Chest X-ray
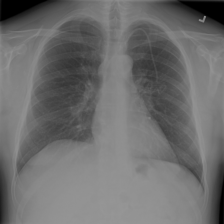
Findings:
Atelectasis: negative
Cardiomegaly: negative
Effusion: negative
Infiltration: negative
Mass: negative
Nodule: negative
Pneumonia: negative
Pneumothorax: negative
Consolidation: negative
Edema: negative
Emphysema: negative
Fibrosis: negative
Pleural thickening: negative
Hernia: negative